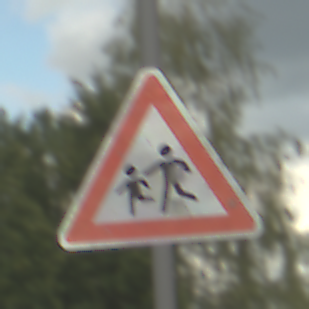
Verkehrszeichen: KinderRechts
Umgebung: Outdoor, Suburban
Tageszeit: MorningAfternoon
Wetter: PartlyCloudy
Licht: Natural
Jahreszeit: NotSpecified
Kontrast: LowContrast